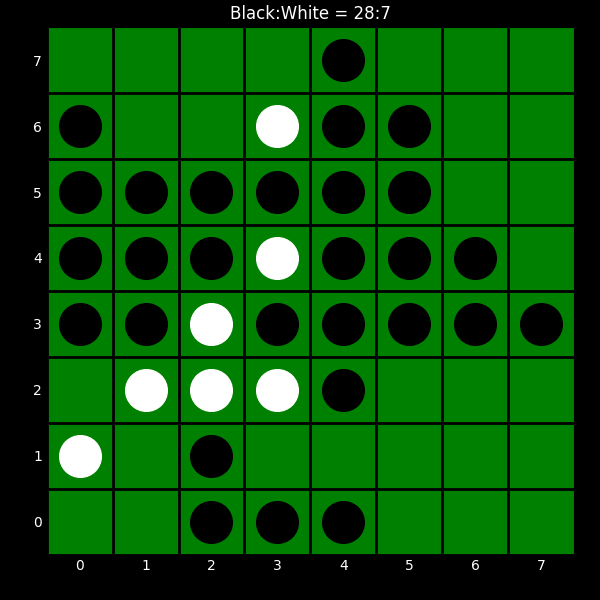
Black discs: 28
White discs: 7